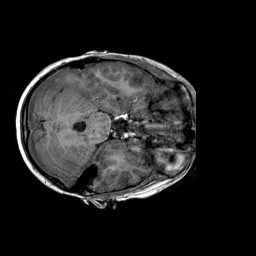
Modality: T1w
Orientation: coronal
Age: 12
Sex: male
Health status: ill